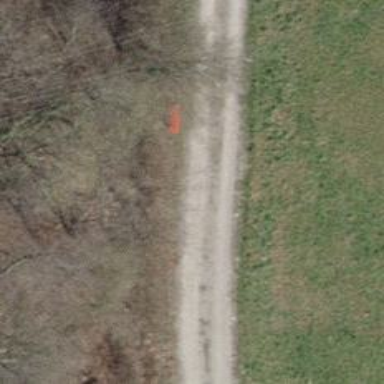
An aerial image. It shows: Red bench.